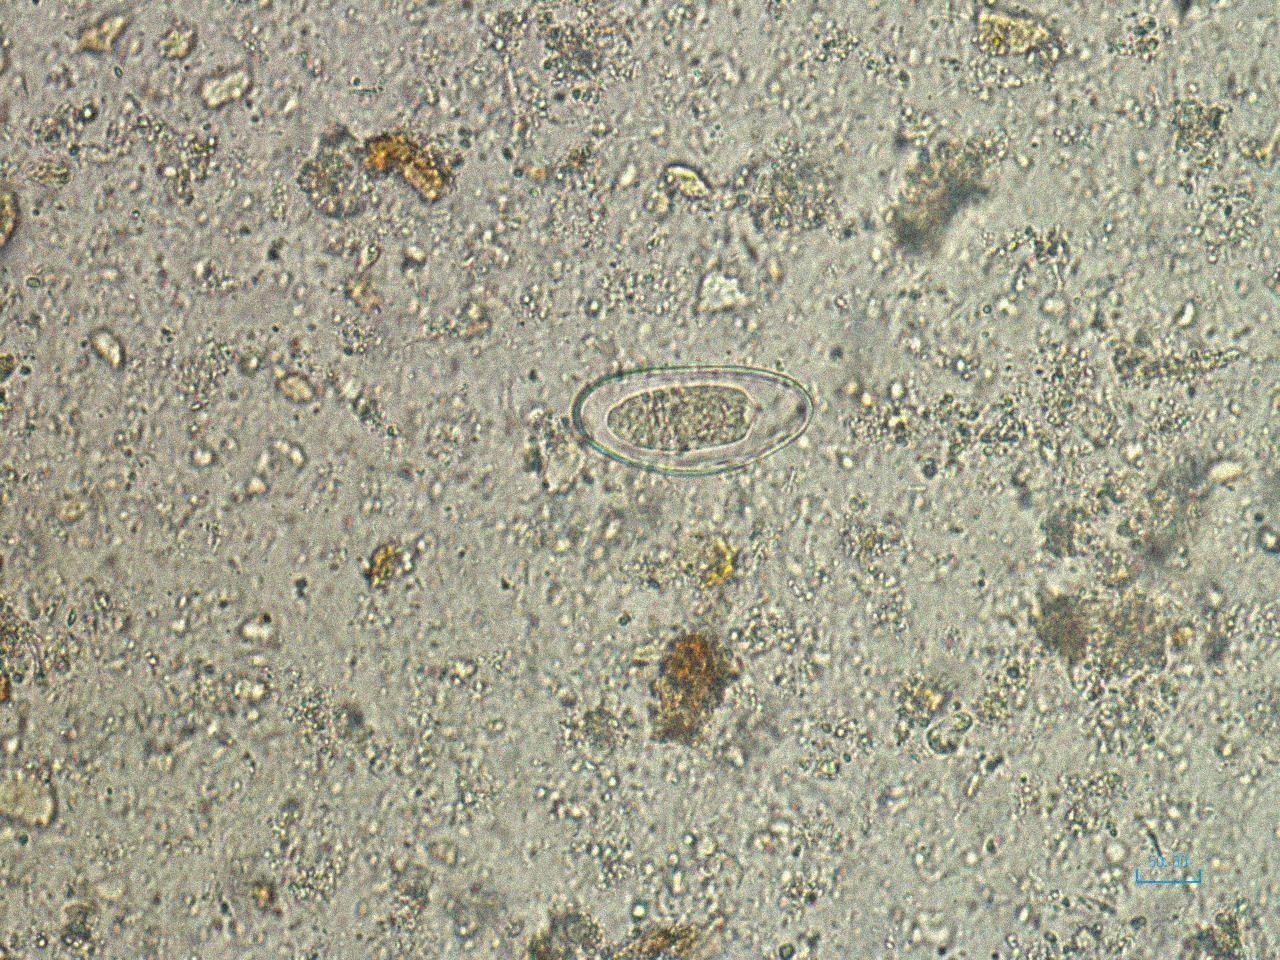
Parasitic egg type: Enterobius vermicularis